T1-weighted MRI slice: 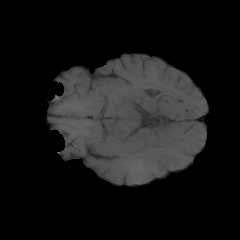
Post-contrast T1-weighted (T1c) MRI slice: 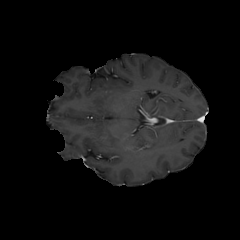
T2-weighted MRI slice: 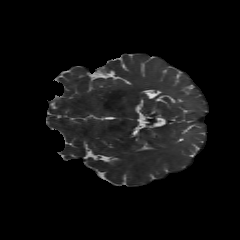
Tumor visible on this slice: no